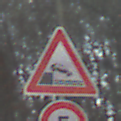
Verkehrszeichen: Ufer
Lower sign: Geschwindigkeit5
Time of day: SunriseSunset
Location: Outdoor (Nature)
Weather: Clear
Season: Winter
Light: Natural